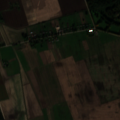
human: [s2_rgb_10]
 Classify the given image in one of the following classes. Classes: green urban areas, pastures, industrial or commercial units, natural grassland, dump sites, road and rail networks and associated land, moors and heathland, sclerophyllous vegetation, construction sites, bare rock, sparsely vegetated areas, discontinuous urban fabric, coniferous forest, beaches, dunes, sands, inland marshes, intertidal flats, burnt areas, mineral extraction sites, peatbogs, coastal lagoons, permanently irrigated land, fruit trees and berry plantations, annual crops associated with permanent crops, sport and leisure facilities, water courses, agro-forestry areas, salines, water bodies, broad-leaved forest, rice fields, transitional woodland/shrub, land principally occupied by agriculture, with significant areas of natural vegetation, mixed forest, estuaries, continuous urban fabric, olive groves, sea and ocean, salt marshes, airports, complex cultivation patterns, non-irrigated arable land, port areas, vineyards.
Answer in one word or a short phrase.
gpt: non-irrigated arable land, complex cultivation patterns, broad-leaved forest, mixed forest